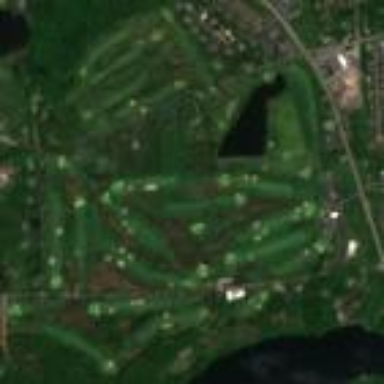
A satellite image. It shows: Golf course.